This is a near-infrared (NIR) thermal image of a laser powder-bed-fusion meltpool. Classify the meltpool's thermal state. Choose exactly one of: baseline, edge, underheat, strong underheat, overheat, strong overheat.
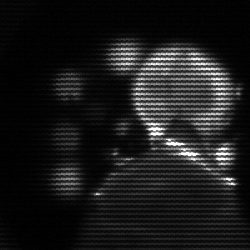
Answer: baseline